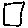
Label: square